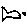
Label: fish